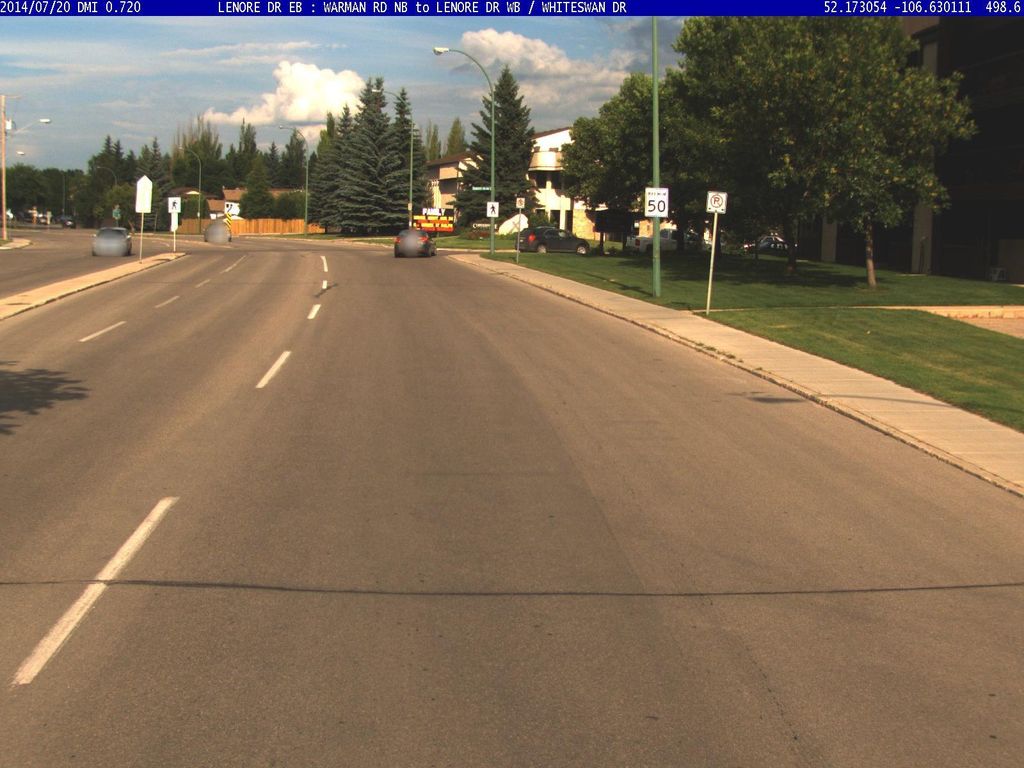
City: saskatoon